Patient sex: M
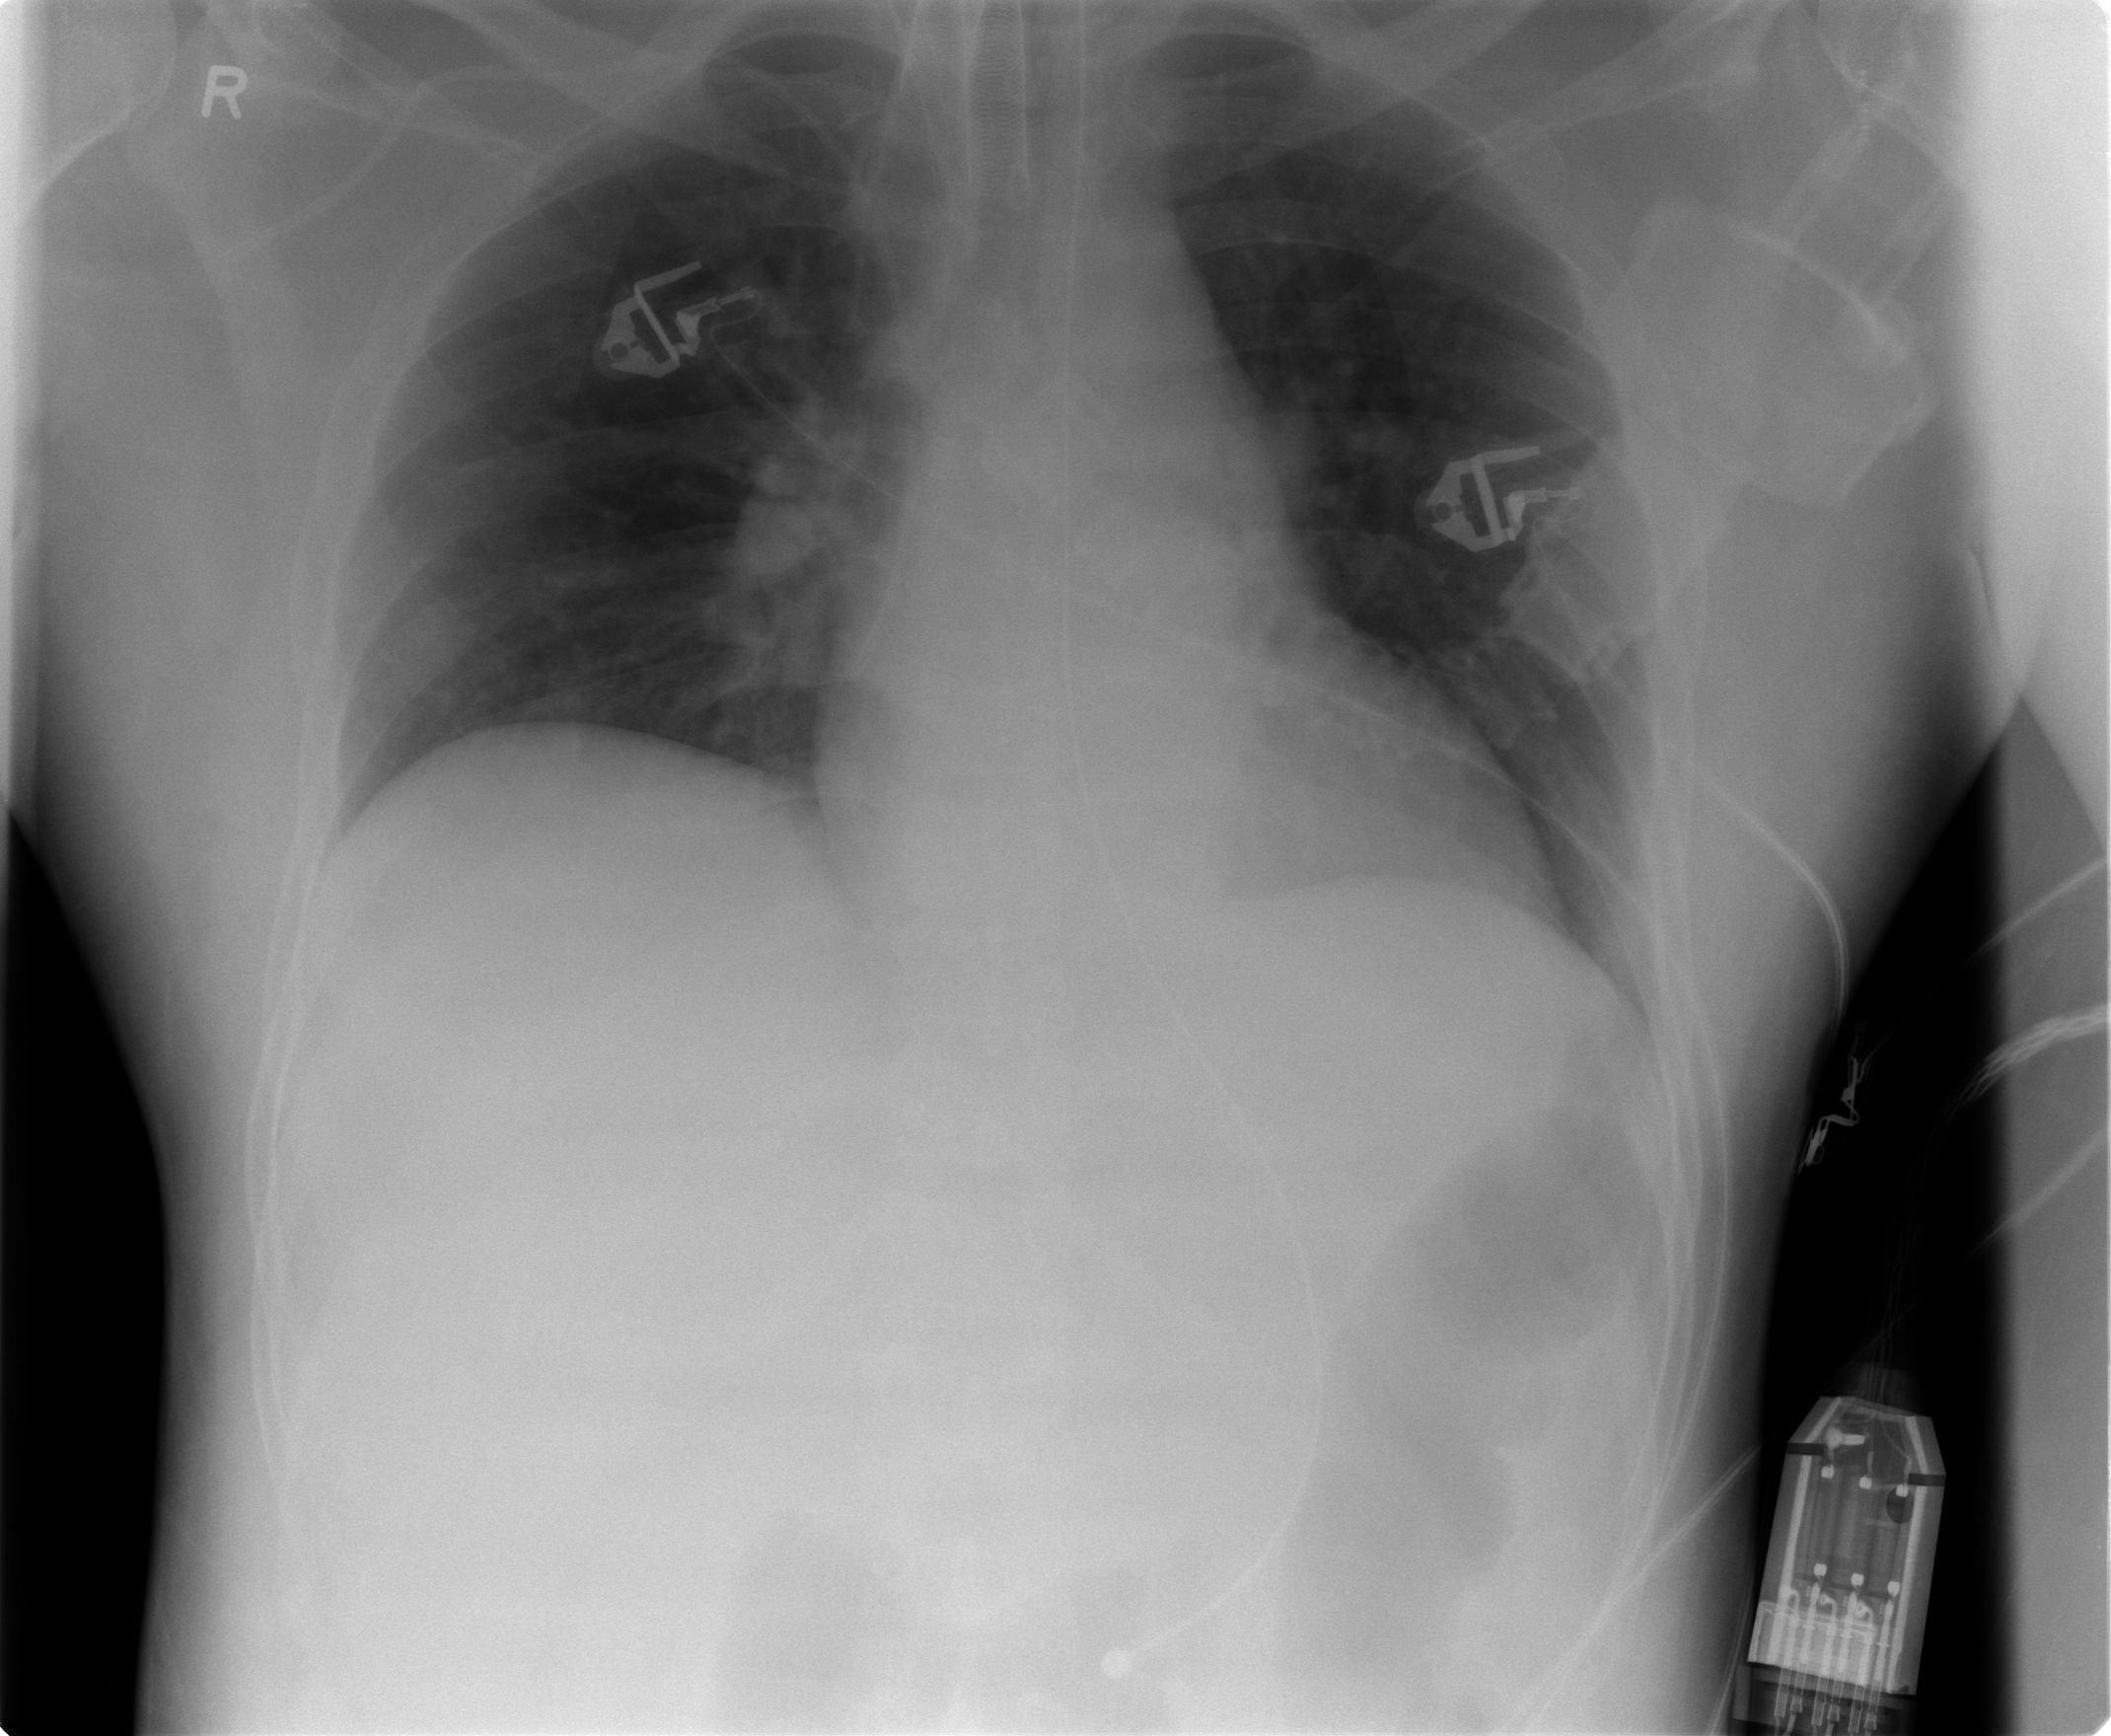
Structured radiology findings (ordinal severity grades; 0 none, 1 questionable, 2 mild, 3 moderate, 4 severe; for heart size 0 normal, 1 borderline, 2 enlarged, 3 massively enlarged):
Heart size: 0
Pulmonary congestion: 1
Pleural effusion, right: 0
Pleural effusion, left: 0
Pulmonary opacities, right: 0
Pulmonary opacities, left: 0
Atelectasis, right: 0
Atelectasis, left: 0